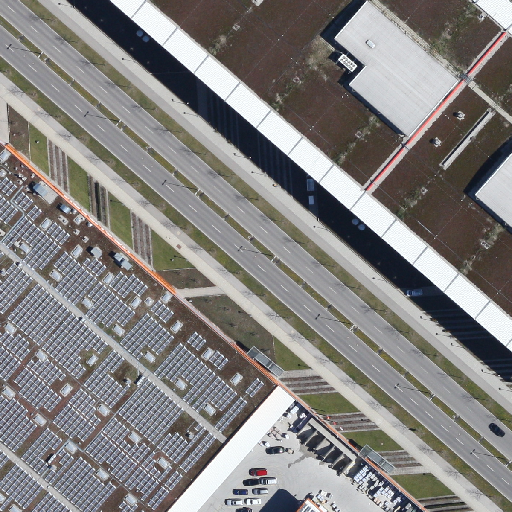
Referring expression: paved road